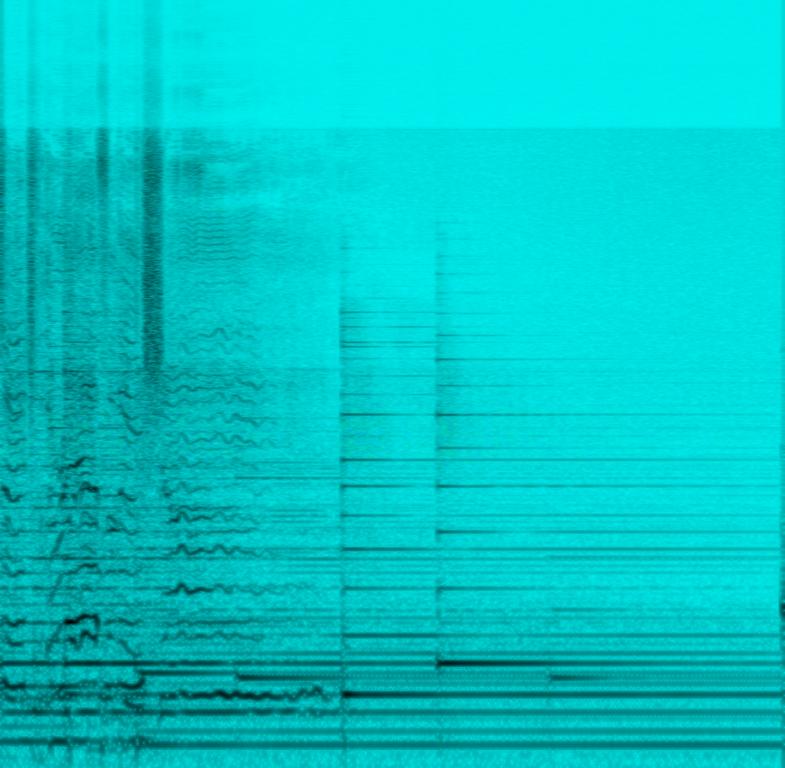
This slow pop song features the end of a song. A male voice sings one syllable. The piano plays three notes followed by two high pitch notes. A guitar chord is heard ringing in the background. There is no percussion in this song. There are no other instruments in this song. The mood of this song is romantic. This song can be played in a romantic movie.